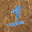
Label: 1